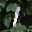
Label: 1